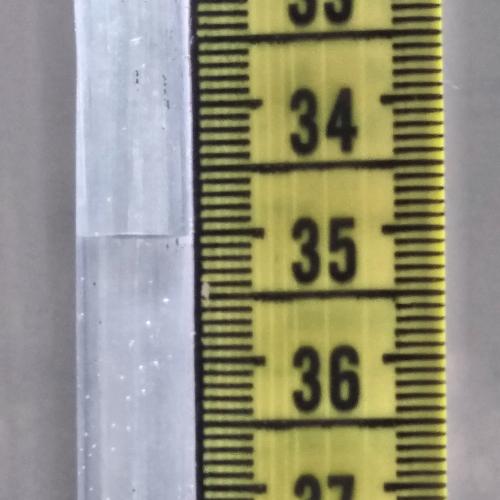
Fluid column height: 35.0 cm